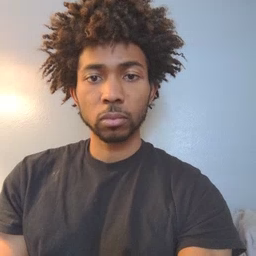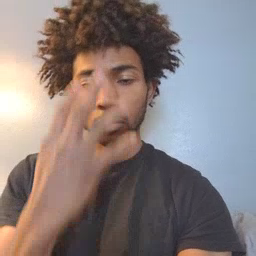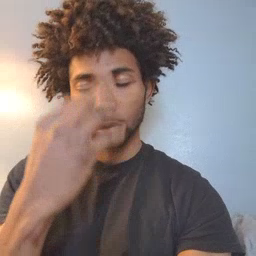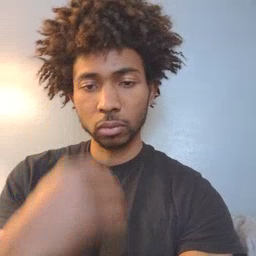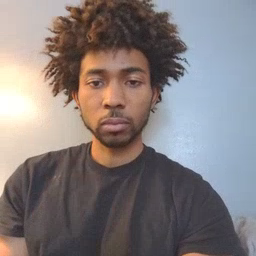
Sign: sleepy